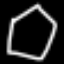
Label: octagon